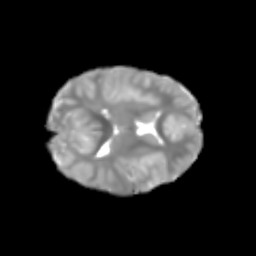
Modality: T2w
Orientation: axial
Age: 6
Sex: female
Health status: healthy